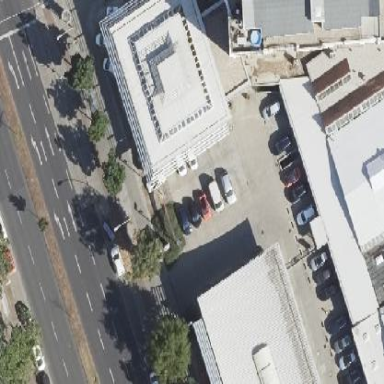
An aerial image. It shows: Car shop building.